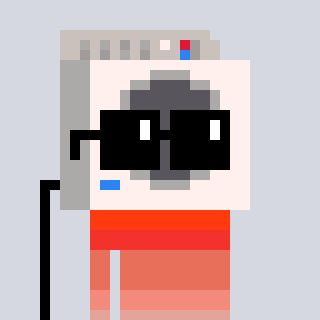
a pixel art character with square black sunglasses, a washing machine-shaped head and a bege-colored body on a cool background